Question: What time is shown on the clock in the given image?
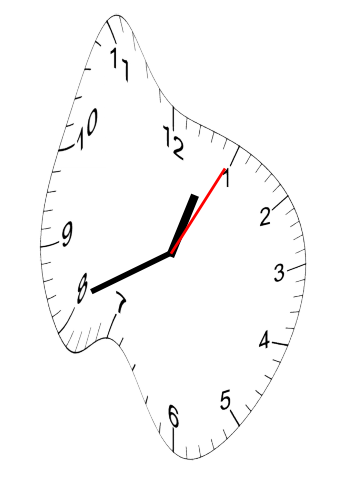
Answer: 12:41:05